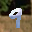
Label: 9